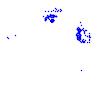
Particle: kaon